Question: There seem to be several good options to represent hierarchical data in a database, most popular apparently beeing the tree traversal algorithms.
Another option that would probably work in my case is to do it recursively. This could involve saving the parent-id and going from there - though this too needs some sort of direction.
Right now I have a problem where I have a set of items which can be characterized by a chart of connections, yet there is no root and not necessarily a starting point. For example it may happen that items loop around themselves so the ordering is only element per element and not complete. Wether or not the ordering is "parent" or "child" depends on which direction you start in, so to say.
Additionally, each connection should be characterizable by several properties, so the connections need to be identifyable somehow.
Here is an example though note that it is only a small example but you can already see that a simple traversal algorithm might start at 254 but then from going to 203 to 162 then 254 is actually the child to 162 - which maybe a problem (I am far from beeing a cs major so I honestly don't know)

Another thing is that I am limited to Access, which means I am pretty much limited to your standard SQL commands without recursiveness or functions in SQL.
For example many algorithms in SQL that convert to a Left/Right traversal tree on the fly do not work with Access SQL.
I have a large interest in solving this without much dependence on VBA as well.
As far as performance goes, I expect less that 5000 items though the queries concerning properties of elements and their connections might have tens of elements. The database would be used by less than 10 users simultaneously at first though these things tend to expand quickly here if they work well.
So, how would you implement this construct?
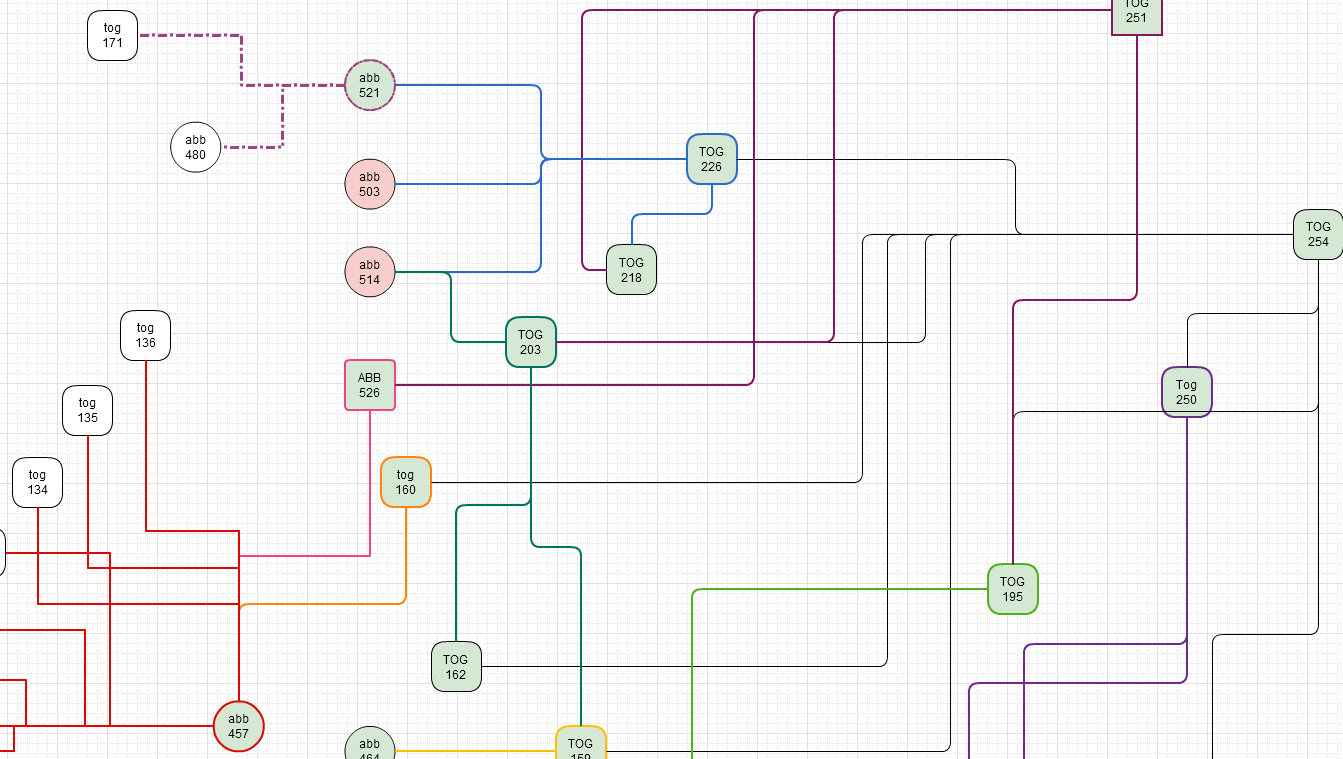
Answer: I've used Joe Celko's nested sets approach. It works extremely well in the right situations. This is not one of those situations.
A much more flexible approach and the one I would recommend you use is what Bill Karwin calls a <URL>.
The basic idea is that you have one record for possible path. Bill suggests two fields, ancestor_id and descendant_id. It is unclear from your diagram if the ancestor/descendant paradigm really applies in your case.
I also find adding at least one more field for the number of hops between nodes is useful. I would adapt Bill's method by creating a table with three fields:
1. NodeA
2. NodeB
3. Hops
Here is some sample data for your diagram:
'''
NodeA NodeB Hops
------ ------ ----
tog171 tog171 0
tog171 abb521 1
abb521 tog171 1
tog171 tog226 2
tog226 tog171 2
tog171 tog218 3
tog218 tog171 3
'''
If there is some semantic meaning to the different colored lines and solid vs. dashed lines then an additional field that captures that semantic meaning could also be added to your table.
You do end up with a lot of entries in your table, but the flexibility is nearly limitless. And in looking at your diagram, flexibility appears to be your biggest need.
: That first row in my sample data with 0 hops is actually a technique I learned from PJ Eby in his blog post <URL>. The purpose of those nodes is to make insertion and deletion of nodes simpler. I highly recommend that page for a detailed overview of implementing closure tables.
I think PJ Eby's page is actually a better resource for to the closure table, while Bill Karwin's answer has some great examples of from the table.